Field crop: tomato
Growth stage: 2
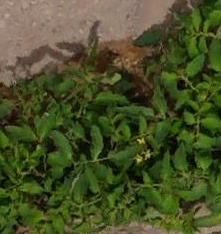
Species: tomato